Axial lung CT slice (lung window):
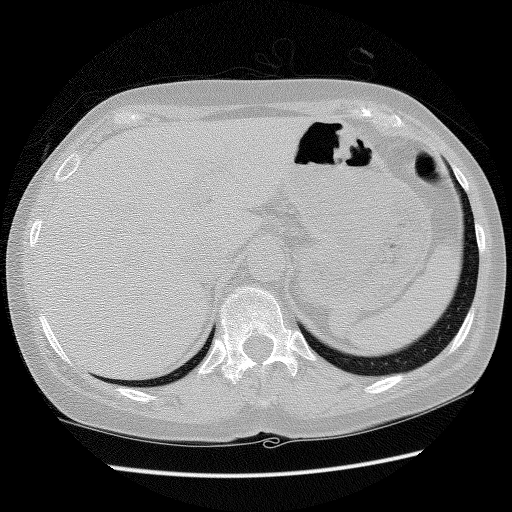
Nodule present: no